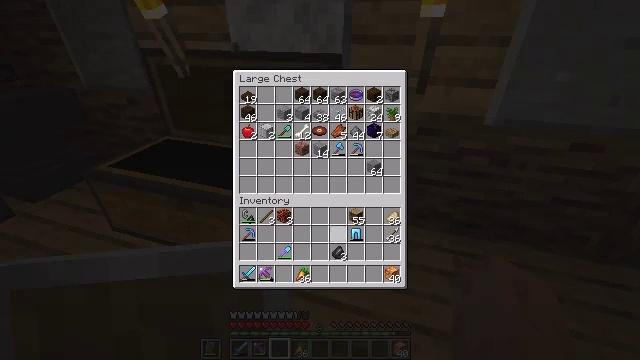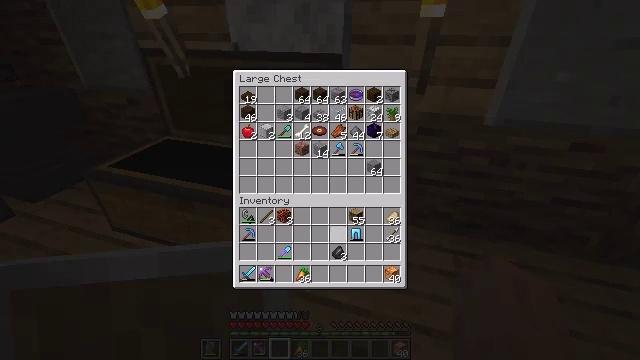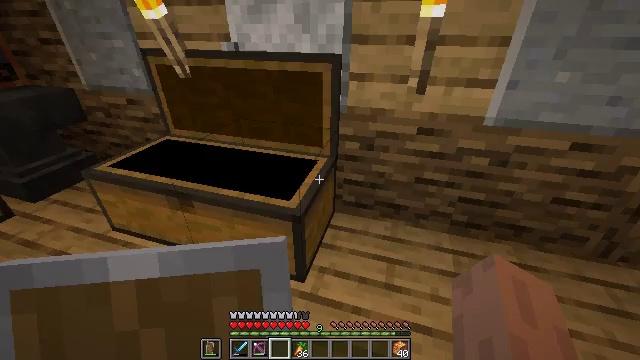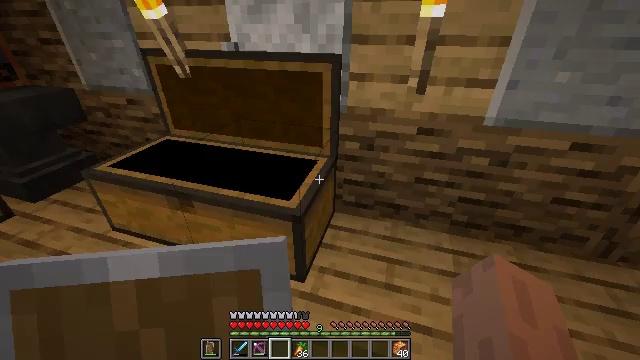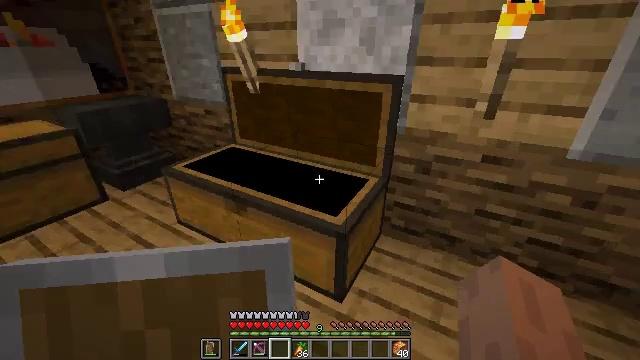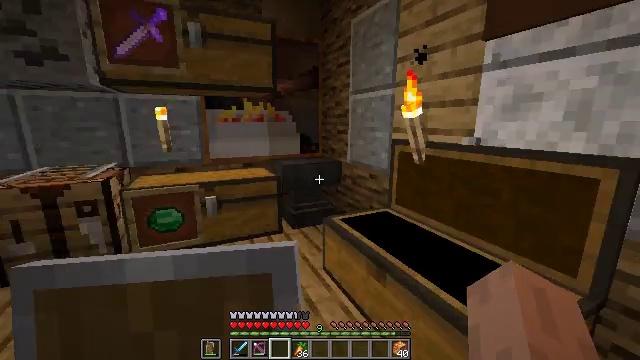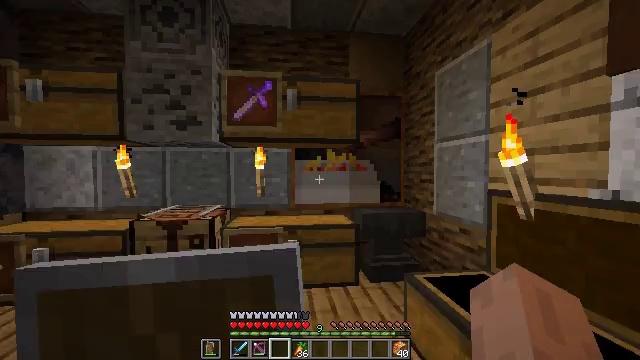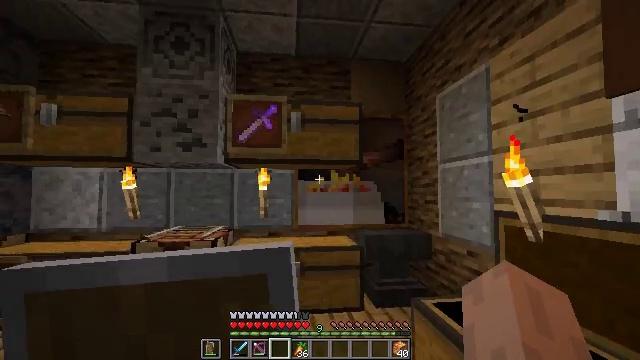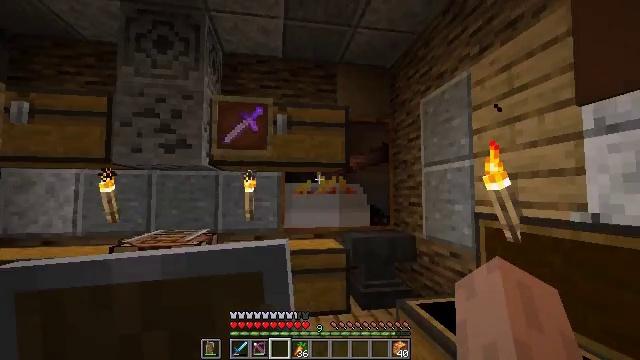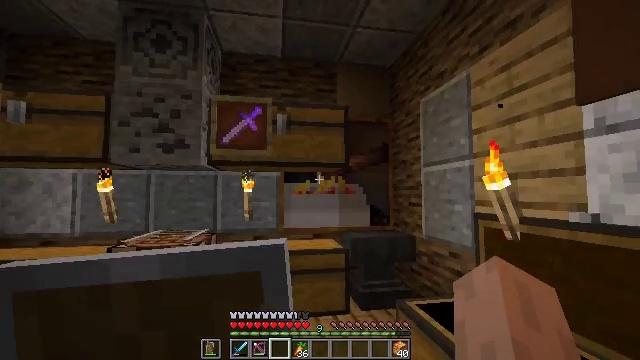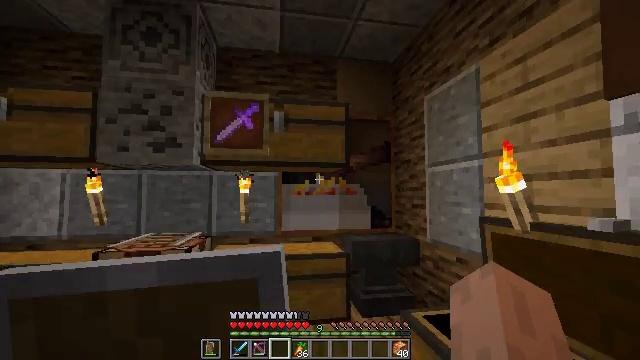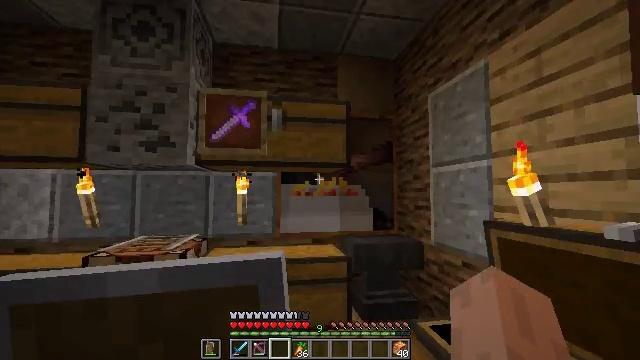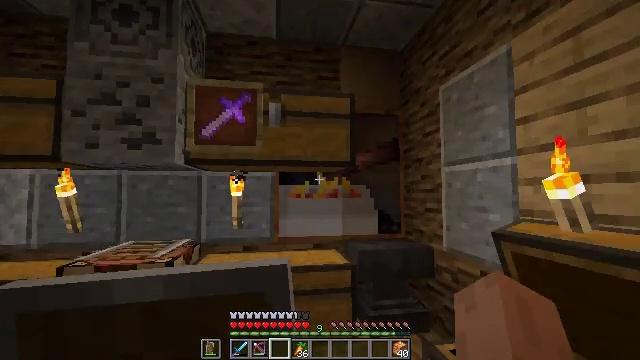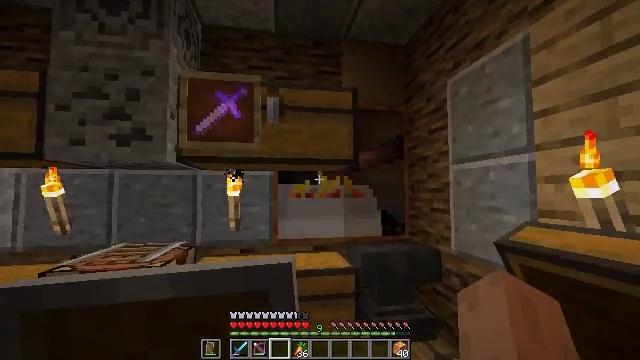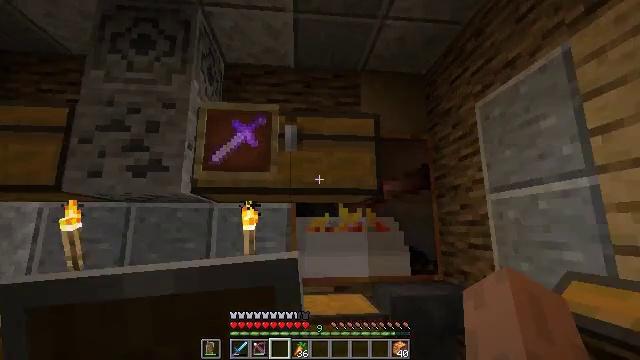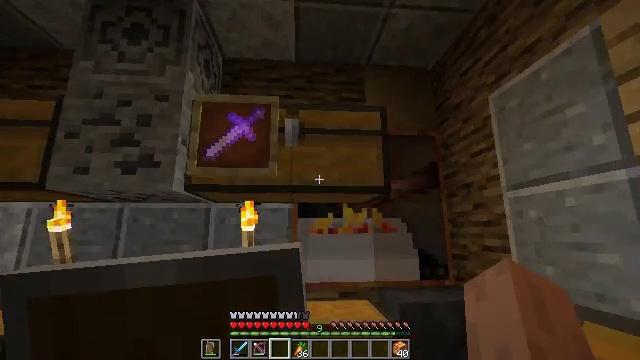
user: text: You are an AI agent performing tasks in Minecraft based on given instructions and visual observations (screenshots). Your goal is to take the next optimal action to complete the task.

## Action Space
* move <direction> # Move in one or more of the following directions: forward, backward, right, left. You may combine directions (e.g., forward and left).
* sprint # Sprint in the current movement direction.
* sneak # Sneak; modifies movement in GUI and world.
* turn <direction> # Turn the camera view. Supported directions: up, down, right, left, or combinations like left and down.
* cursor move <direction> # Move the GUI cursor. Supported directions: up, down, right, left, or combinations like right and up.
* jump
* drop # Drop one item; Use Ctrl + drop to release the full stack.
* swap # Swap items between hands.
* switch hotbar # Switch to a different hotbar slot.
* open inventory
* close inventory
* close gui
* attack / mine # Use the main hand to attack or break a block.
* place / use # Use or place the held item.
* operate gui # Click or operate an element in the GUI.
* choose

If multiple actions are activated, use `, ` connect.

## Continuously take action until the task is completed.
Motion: motion action
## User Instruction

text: Gather some oak planks.
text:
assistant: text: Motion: no_op
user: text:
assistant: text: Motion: no_op
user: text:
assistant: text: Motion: close gui
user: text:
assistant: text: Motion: turn left and up
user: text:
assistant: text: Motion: turn left and up
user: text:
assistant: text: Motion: turn left and up
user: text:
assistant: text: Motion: turn up
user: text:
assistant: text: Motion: turn right
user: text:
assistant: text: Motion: move forward
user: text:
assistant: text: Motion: move forward
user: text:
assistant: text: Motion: move forward
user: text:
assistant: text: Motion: move forward
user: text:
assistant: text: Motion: move forward
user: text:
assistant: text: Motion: move forward, turn left and up
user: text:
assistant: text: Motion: move forward, use / place
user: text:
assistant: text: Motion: move forward, use / place
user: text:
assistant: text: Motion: no_op
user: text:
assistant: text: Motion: no_op
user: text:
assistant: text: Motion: no_op
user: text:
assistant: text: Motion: open gui
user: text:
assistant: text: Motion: no_op
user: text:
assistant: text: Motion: sneak, cursor move right and down
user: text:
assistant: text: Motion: sneak, cursor move right and down
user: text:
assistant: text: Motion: sneak
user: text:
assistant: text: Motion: sneak
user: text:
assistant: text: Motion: sneak, cursor move right
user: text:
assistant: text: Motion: sneak, cursor move right and up
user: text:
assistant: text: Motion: sneak
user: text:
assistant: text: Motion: sneak, operate gui
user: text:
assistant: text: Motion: sneak, operate gui